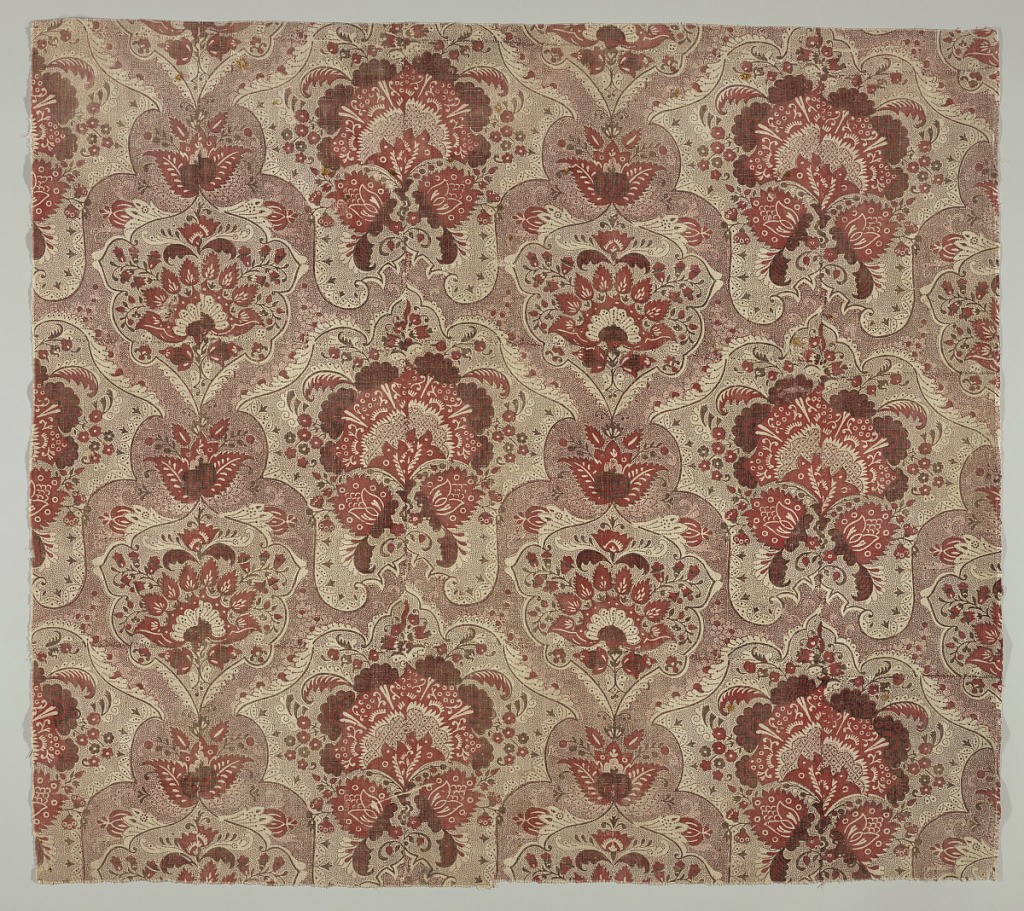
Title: Textile
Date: mid-18th century
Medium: cotton Technique: relief printed on plain weave
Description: Panel, heavy cotton, block-printed, in dark browns and reds. Ground in elaborate picotage pattern. Pattern showing symmetrical arrangement of alternating repeat of conventional flowers in fan-shape.